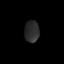
Tissue: lung
Cell type: T cells
Senescence score: 0.1624
Nuclear area (px): 309
Mean DAPI intensity: 44.298